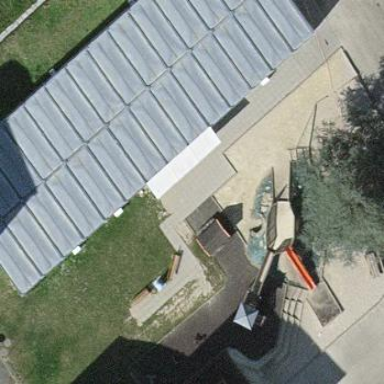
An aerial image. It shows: Playground area for leisure land.